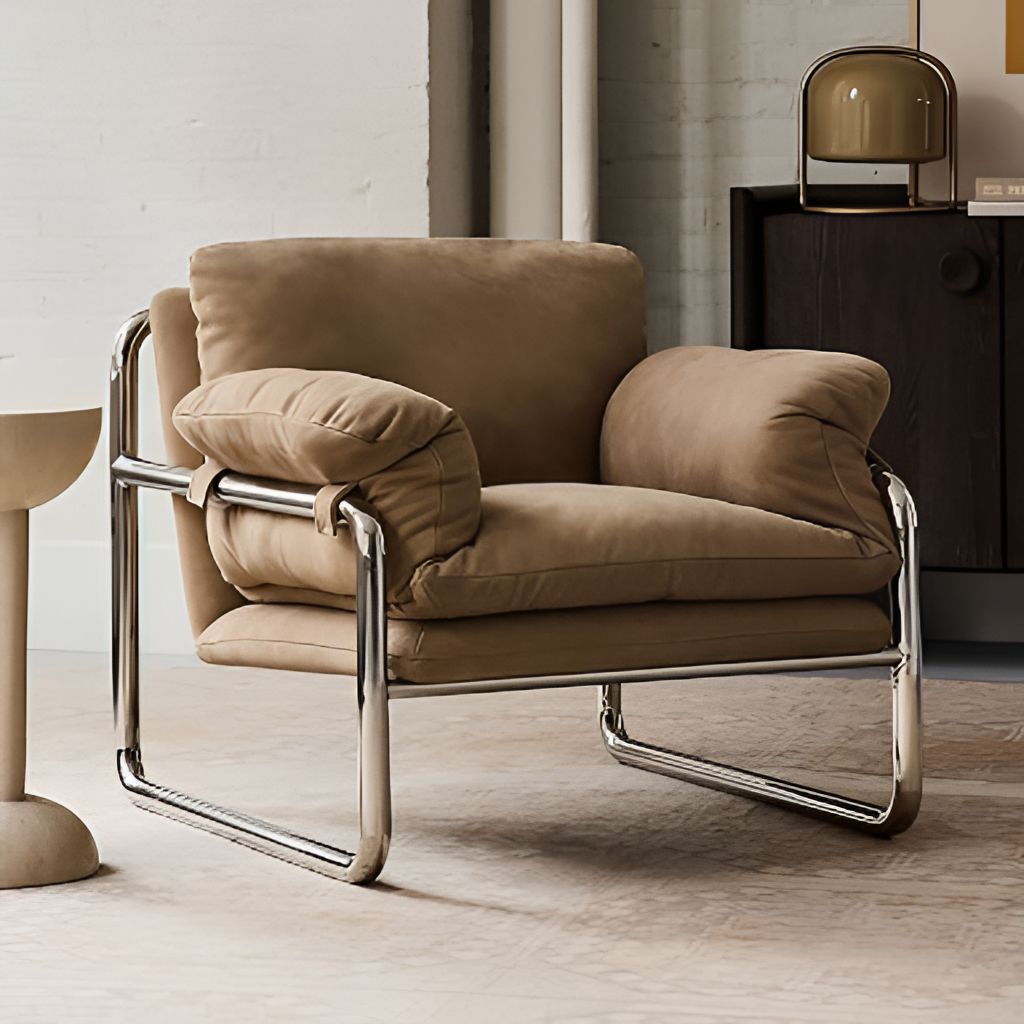
camel leather armchair, living room, wood flooring, with large square pattern, paint wallpaper, with solid pattern, modern